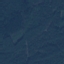
Land use / land cover class: Forest